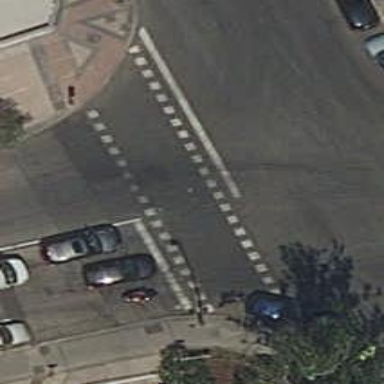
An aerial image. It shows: Road crossing with traffic signals.